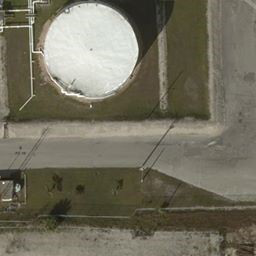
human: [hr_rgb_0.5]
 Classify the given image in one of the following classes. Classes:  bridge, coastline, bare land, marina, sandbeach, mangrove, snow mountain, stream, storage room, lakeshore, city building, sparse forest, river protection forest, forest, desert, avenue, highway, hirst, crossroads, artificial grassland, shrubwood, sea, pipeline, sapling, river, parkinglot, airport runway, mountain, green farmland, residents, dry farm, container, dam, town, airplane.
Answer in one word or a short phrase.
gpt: storage room